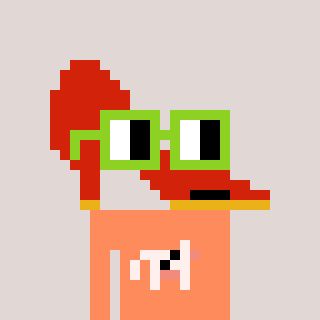
a pixel art character with square light green glasses, a highheel-shaped head and a peachy-colored body on a warm background